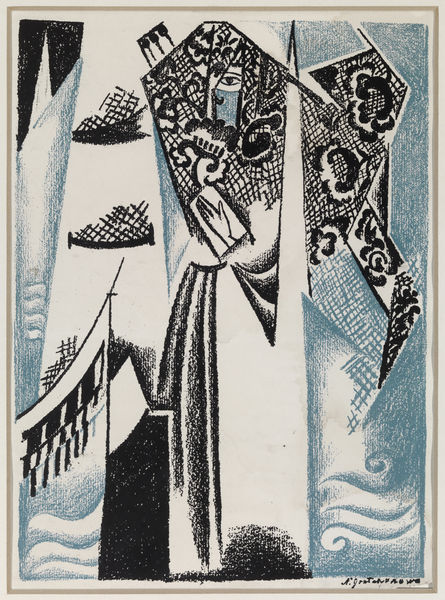
Titel: On the Theme of the Spanish Women with Veils and Fans
Künstler: Natal'ia Sergeevna Goncharova
Standort: Amherst (Massachusetts, USA)
Institution: Mead Art Museum, Amherst College
Schlagwörter: blue, white, black, face, painting, sit, woman, flowers, pattern, print, plant, hand, flower, sky, boat, sea, ship, waves, scroll, light, river, drawing, cubist, shadow, bird, sketch, fly, paintings, wind, abstract, person, art, signature, pastel, pencil, read, eye, shapes, god, book, rough, shading, cubism, paint, cross hatching, pray, geometry, strokes, potrait, shape, surreal, abstrct, idk, hide, oragami